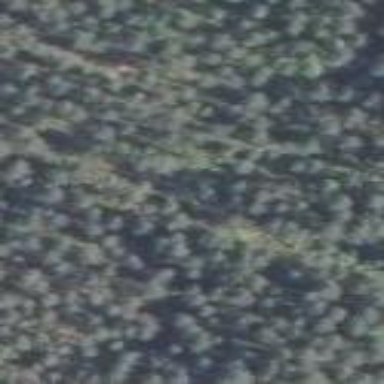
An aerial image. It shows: Woodland consisting mainly of needle-leaved trees.